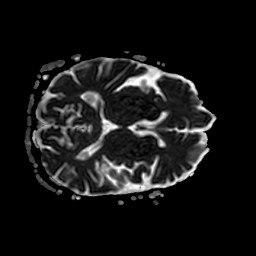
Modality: ADC
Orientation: axial
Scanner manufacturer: philips
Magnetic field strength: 3 T
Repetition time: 4.296 s
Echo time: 0.06104 s